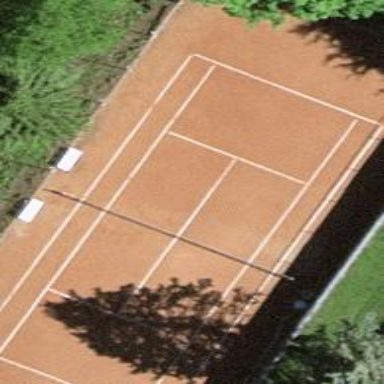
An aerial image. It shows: Sandy tennis court on pitch designated for leisure land.